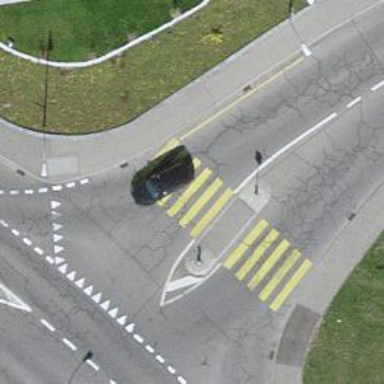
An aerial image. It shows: Uncontrolled zebra crossing with pedestrian island.